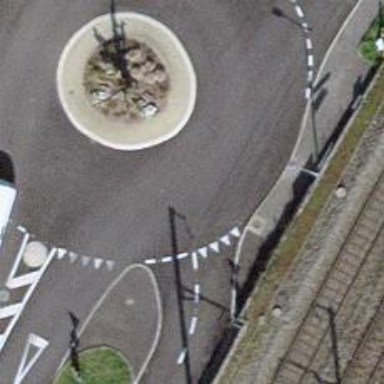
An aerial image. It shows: Tertiary road made of asphalt leading to roundabout junction.